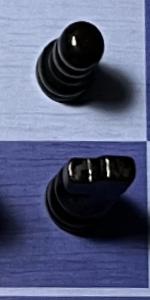
Label: Knight_Black